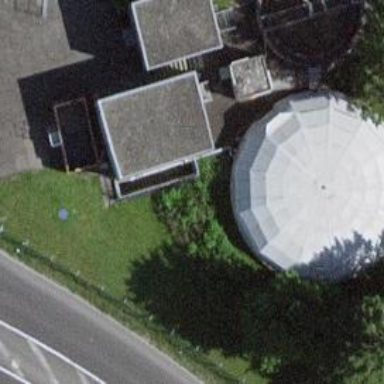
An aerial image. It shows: Storage tank for holding water.